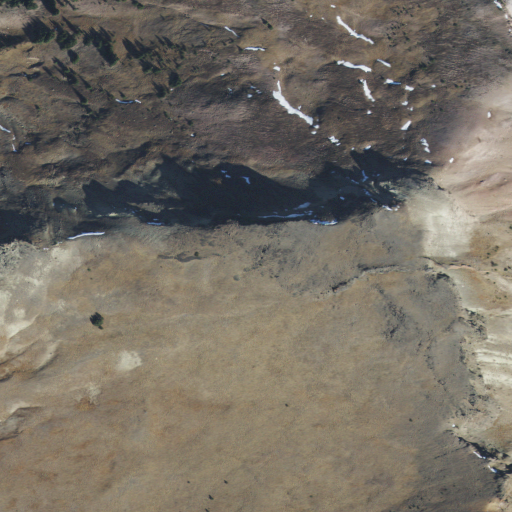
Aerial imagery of mountain in Montana named Sheepherder Peak containing shrub, grassland, and barren land